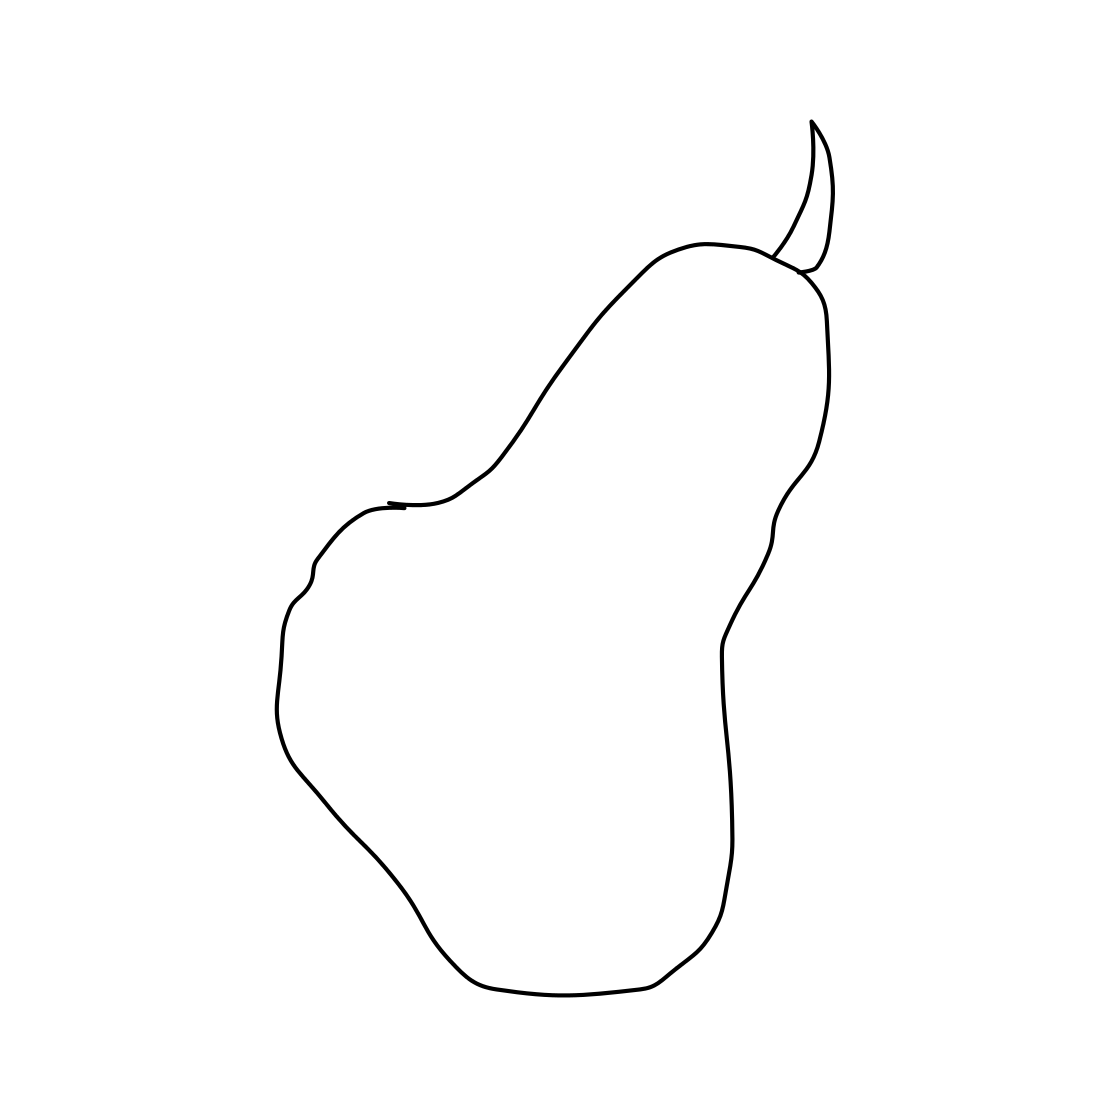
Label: pear